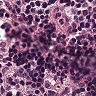
Metastatic tissue present: no